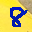
Label: 8